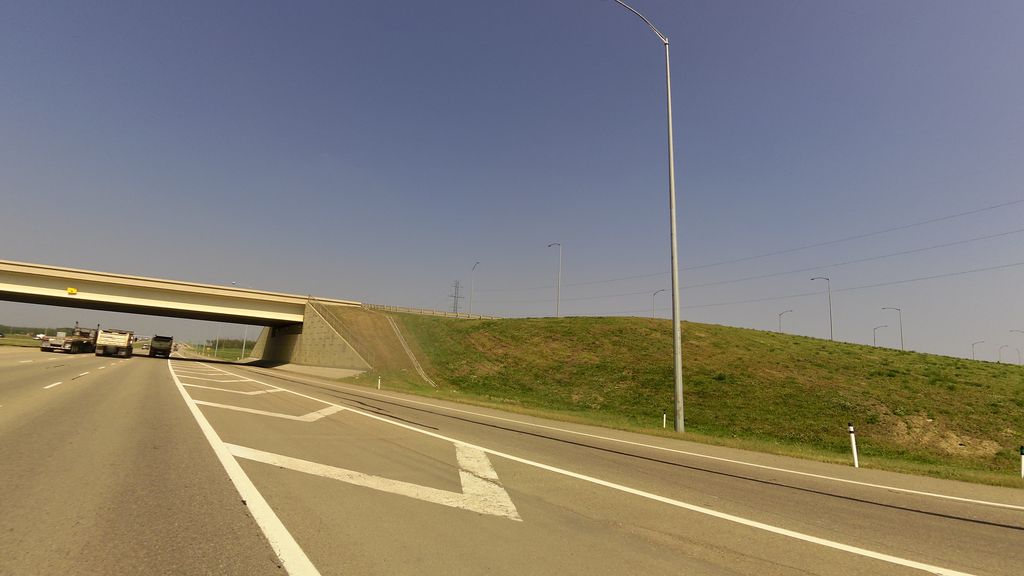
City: edmonton